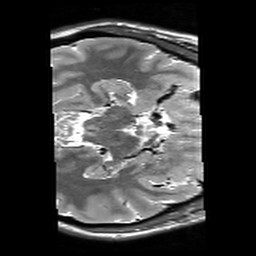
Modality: T2w
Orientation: axial
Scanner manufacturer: siemens
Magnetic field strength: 3 T
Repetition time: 9.86 s
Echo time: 0.05 s